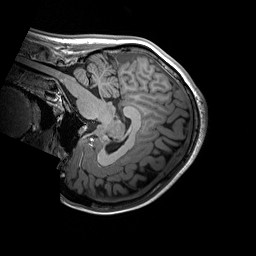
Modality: T1w
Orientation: sagittal
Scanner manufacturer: siemens
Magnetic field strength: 3 T
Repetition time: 2.2 s
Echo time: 0.00244 s